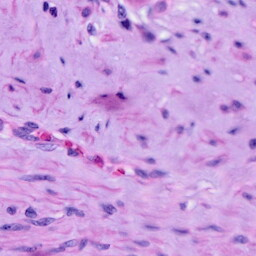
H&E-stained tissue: Cervix